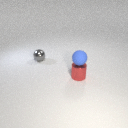
small red metal cylinder in front of small gray metal sphere